Field crop: tomato
Growth stage: 1
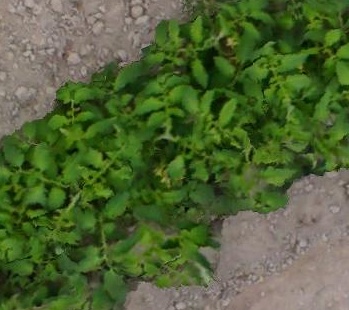
Species: tomato